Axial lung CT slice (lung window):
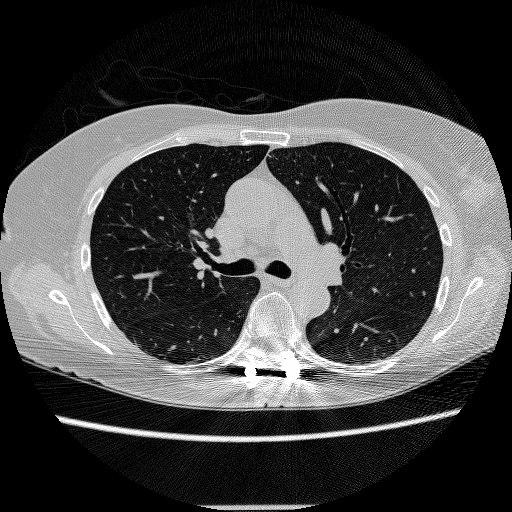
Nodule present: no